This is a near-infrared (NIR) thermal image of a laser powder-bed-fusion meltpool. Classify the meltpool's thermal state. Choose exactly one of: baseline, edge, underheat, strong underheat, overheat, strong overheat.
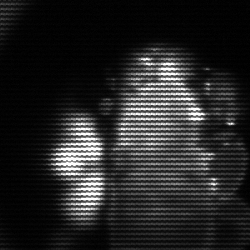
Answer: strong underheat